Field crop: tomato
Growth stage: 1
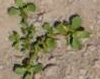
Species: portulaca